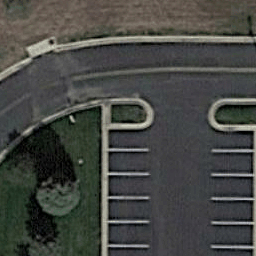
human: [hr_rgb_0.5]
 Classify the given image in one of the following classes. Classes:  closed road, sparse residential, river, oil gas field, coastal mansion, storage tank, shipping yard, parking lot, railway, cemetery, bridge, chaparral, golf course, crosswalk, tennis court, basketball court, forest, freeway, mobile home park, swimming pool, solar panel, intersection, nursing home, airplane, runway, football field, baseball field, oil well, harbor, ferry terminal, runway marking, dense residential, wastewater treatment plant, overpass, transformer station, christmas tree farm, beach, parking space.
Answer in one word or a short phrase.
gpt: parking space